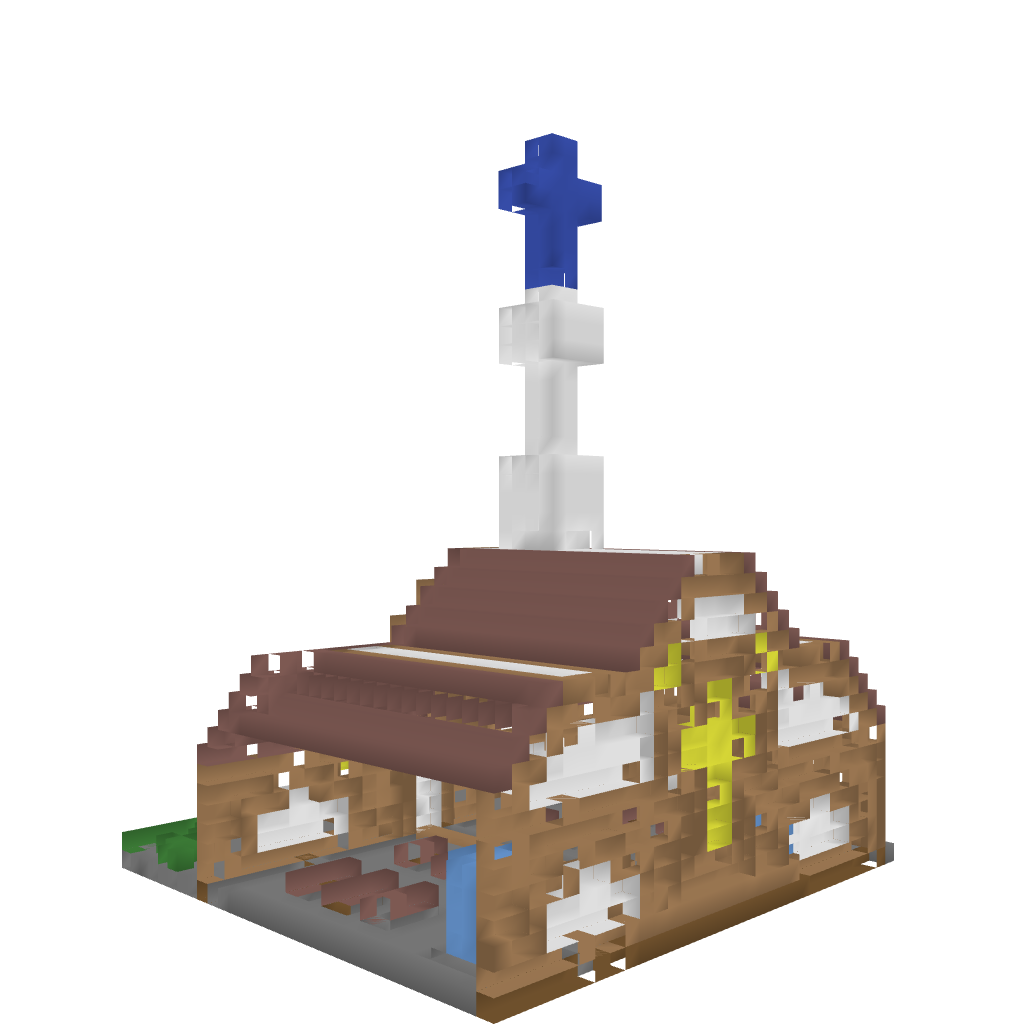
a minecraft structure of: Church bad low quality